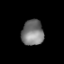
Tissue: lung
Cell type: Others
Senescence score: 0.2434
Nuclear area (px): 548
Mean DAPI intensity: 122.241